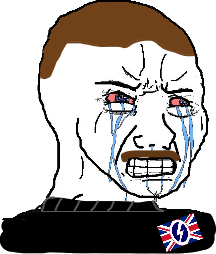
Label: 5_Crying_Wojak